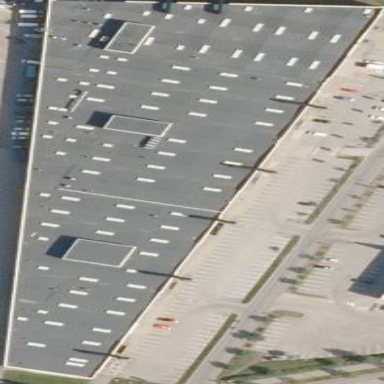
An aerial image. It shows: Flat-roofed retail building.